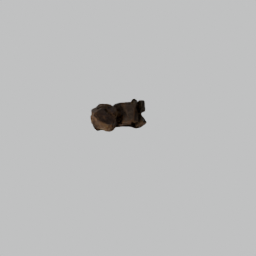
Label: nature